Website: bh-photo
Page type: customer-info-address
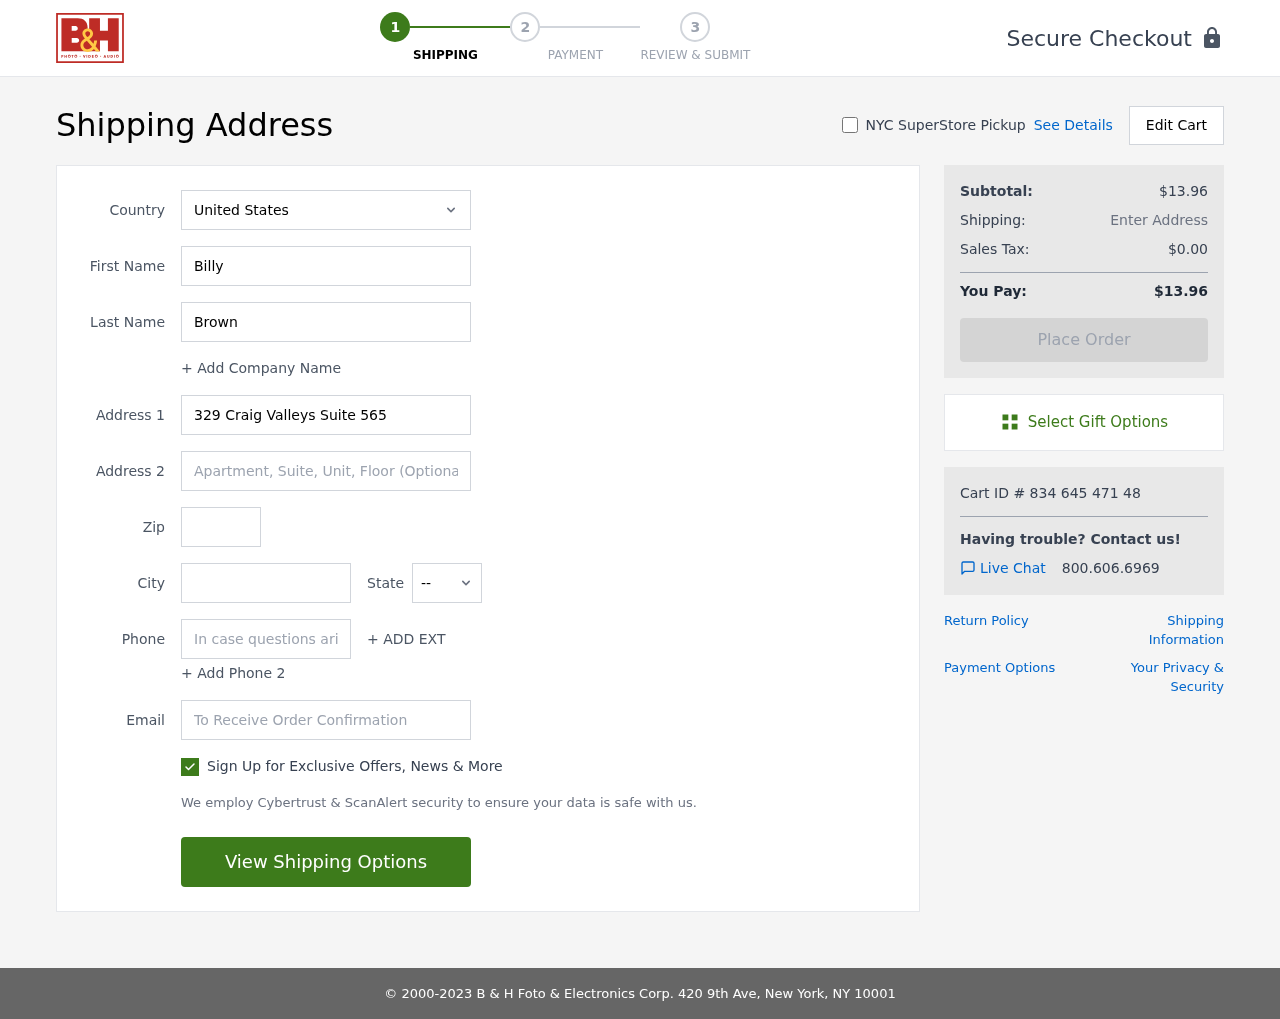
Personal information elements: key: PII_CITY
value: Wigginsfurt
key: PII_COUNTRY
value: United States
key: PII_EMAIL
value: billy_brown@gmail.com
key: PII_FIRSTNAME
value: Billy
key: PII_LASTNAME
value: Brown
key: PII_PHONE
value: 5506881060
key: PII_POSTCODE
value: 13946
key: PII_STATE_ABBR
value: MN
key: PII_STREET
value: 329 Craig Valleys Suite 565
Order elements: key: ORDER_SUBTOTAL
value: $13.96
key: ORDER_TAX
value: $0.00
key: ORDER_TOTAL
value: $13.96
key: ORDER_ID
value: Cart ID # 834 645 471 48